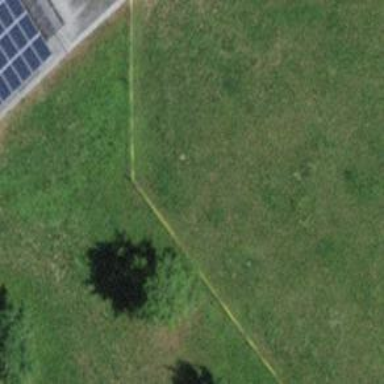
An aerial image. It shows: Wire fence.